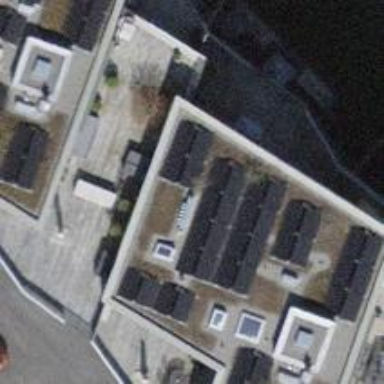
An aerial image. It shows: Solar power generator using photovoltaic method with solar photovoltaic panel types.